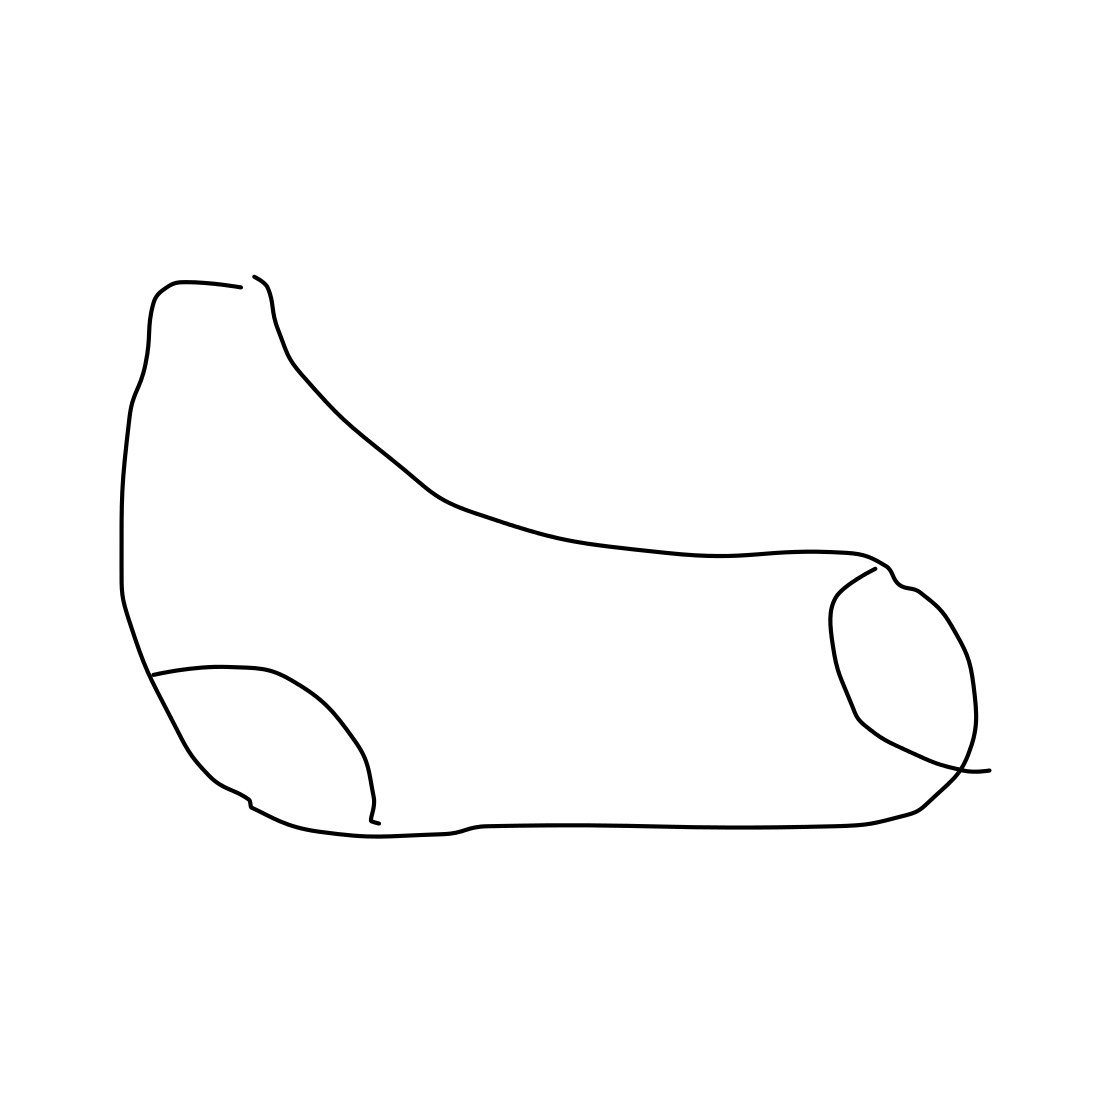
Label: socks